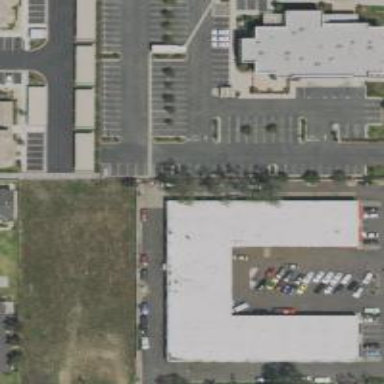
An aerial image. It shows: Commercial building.